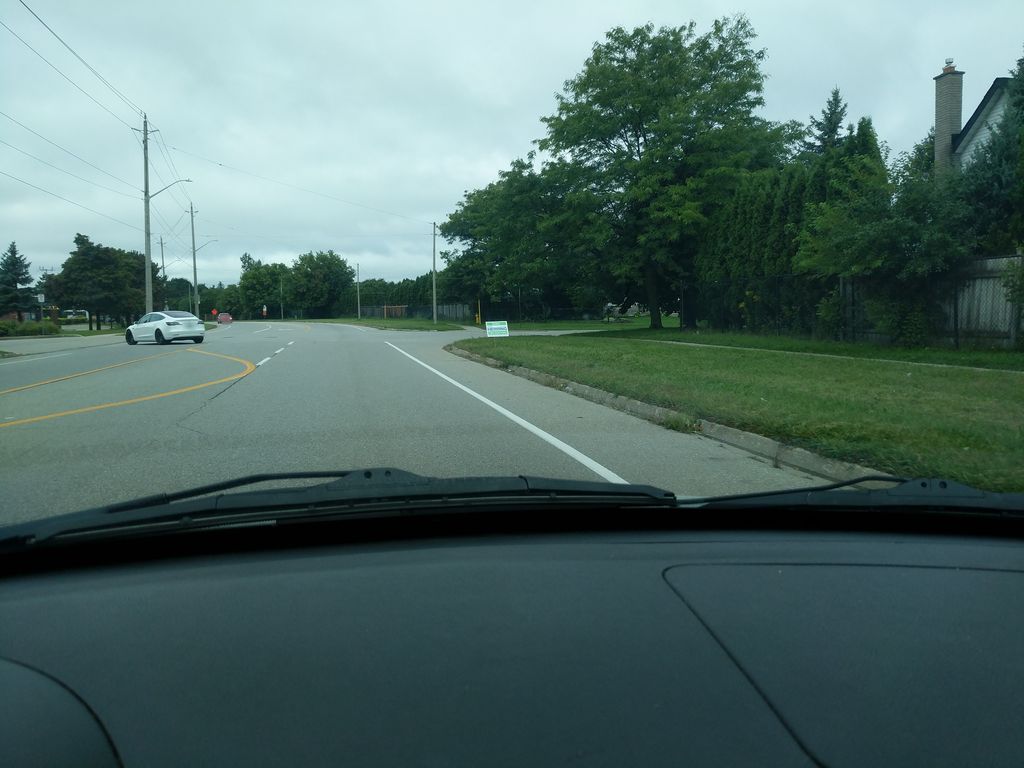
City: kitchener-waterloo